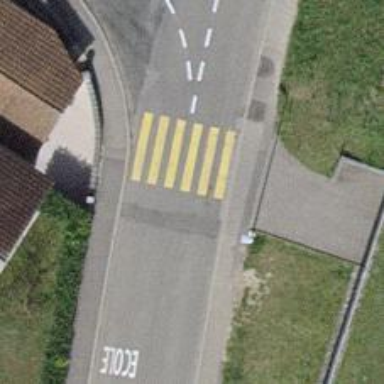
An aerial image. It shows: Zebra crossing on the road.